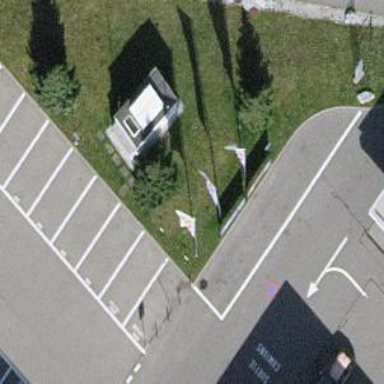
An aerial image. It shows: Charging station.